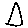
Label: triangle